Aerial crown-view tile of a tropical tree (Barro Colorado Island, Panama), acquired 20240918:
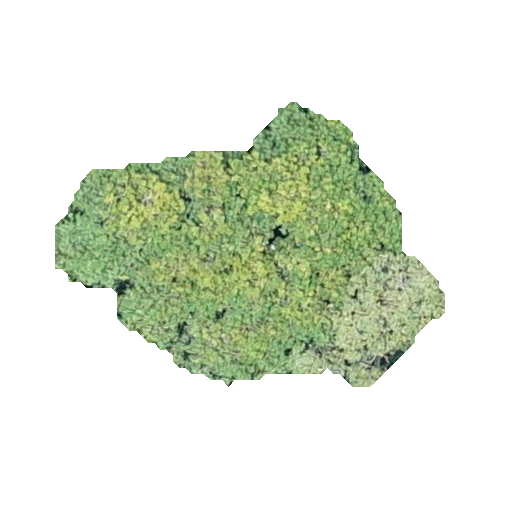
Species: Protium stevensonii
GBIF accepted scientific name: Tetragastris panamensis
Crown area: 110.789 m²